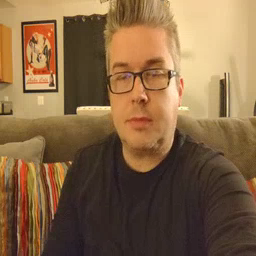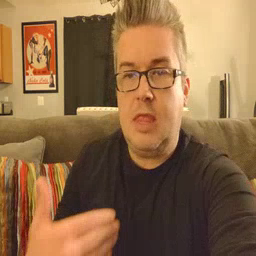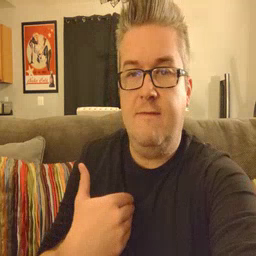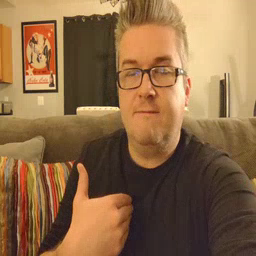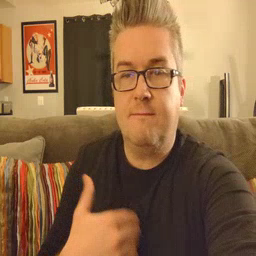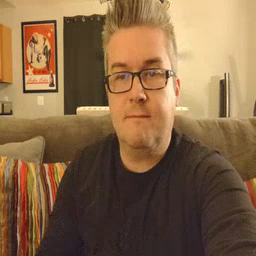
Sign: have